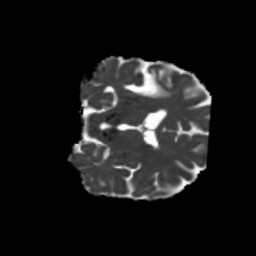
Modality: MD
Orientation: coronal
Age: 60
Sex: male
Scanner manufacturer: siemens
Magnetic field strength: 3 T
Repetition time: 5.25 s
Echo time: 0.08 s